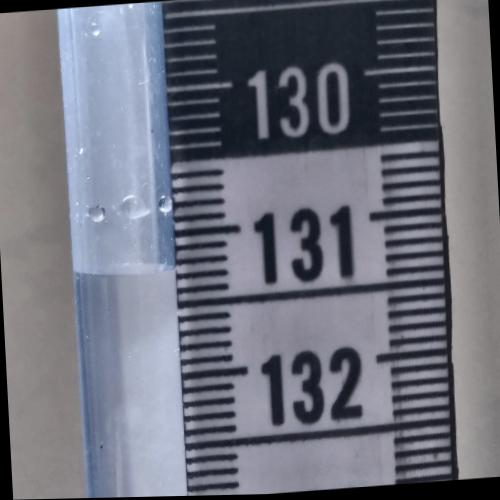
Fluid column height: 131.2 cm